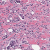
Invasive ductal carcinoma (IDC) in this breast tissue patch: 1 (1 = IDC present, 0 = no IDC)